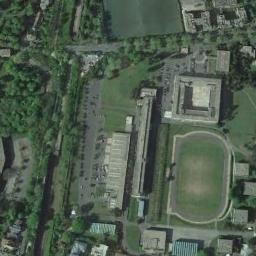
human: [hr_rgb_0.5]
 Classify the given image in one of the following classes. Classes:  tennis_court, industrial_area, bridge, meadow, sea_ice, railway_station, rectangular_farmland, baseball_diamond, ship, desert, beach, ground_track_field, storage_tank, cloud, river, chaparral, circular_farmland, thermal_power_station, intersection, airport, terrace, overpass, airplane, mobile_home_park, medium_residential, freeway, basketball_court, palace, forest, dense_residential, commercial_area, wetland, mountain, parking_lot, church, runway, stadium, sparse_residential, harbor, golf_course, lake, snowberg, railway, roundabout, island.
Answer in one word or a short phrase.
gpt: ground_track_field